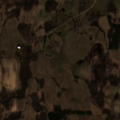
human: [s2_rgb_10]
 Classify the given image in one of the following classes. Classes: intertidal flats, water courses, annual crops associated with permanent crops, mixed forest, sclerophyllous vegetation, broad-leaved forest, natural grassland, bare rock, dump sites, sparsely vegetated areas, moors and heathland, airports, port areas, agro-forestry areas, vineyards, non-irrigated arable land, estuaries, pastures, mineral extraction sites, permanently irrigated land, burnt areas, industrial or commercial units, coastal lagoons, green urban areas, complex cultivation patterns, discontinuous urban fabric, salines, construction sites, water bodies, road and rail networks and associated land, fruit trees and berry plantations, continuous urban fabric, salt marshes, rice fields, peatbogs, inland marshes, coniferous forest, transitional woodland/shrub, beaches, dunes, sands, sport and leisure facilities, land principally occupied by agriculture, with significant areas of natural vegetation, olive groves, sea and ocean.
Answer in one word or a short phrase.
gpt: non-irrigated arable land, pastures, land principally occupied by agriculture, with significant areas of natural vegetation, broad-leaved forest